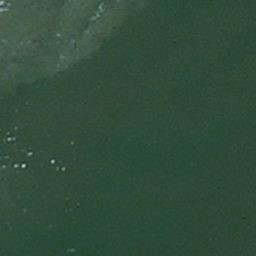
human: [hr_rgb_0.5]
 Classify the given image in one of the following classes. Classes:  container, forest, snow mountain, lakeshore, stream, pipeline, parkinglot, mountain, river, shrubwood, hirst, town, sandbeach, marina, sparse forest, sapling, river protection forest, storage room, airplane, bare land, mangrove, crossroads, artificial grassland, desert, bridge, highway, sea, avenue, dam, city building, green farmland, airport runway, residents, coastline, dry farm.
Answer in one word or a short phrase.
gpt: sea